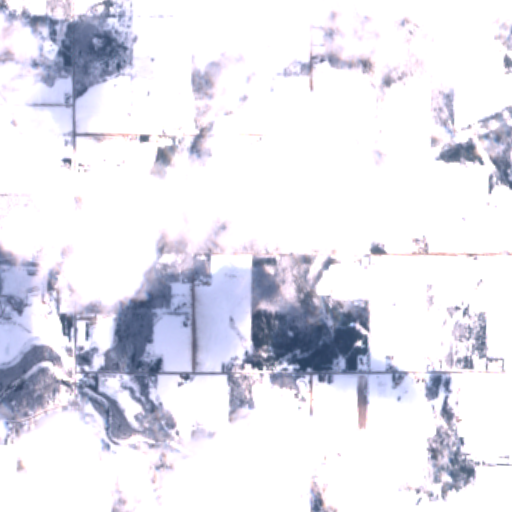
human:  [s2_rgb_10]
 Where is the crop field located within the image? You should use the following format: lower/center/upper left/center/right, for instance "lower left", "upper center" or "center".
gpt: The crop field is located in the lower left of the image.
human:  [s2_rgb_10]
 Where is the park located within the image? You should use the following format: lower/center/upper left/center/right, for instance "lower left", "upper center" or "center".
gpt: The park is located in the lower left of the image.
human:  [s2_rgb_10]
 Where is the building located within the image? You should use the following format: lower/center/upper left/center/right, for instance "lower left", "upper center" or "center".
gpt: The building is located in the lower left of the image.
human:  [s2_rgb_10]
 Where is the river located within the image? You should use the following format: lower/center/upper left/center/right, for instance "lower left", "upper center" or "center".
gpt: The river is located in the lower left of the image.
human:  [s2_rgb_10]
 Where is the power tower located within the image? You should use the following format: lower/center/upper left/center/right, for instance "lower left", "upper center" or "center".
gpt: There is no power tower in the image.